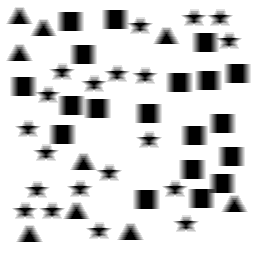
Squares: 19
Triangles: 9
Stars: 20
Total shapes: 48